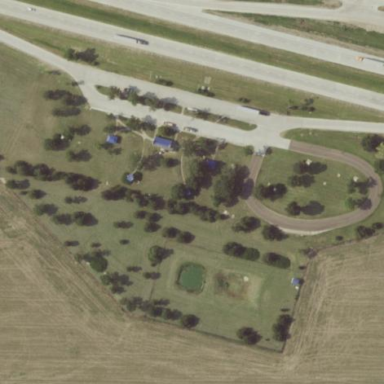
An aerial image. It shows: Rest area along the road.